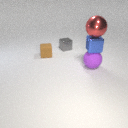
small brown rubber cube to the left of large purple rubber sphere